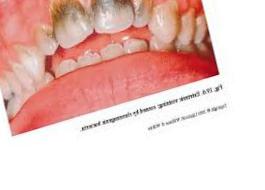
Condition: Tooth Discoloration